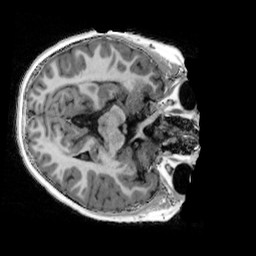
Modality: UNIT1_denoised
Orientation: axial
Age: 10
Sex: male
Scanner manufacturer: siemens
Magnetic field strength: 3 T
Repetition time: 4 s
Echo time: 0.00303 s